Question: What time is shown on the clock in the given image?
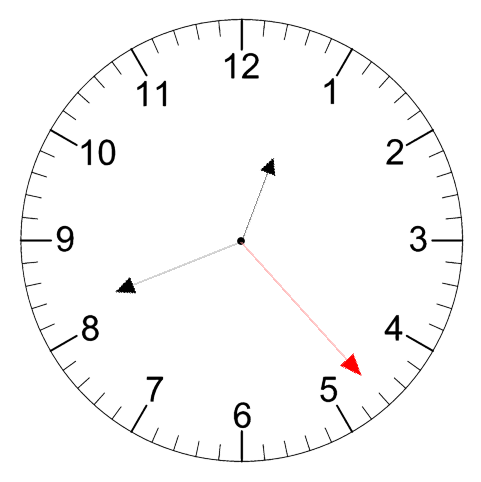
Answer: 12:41:23